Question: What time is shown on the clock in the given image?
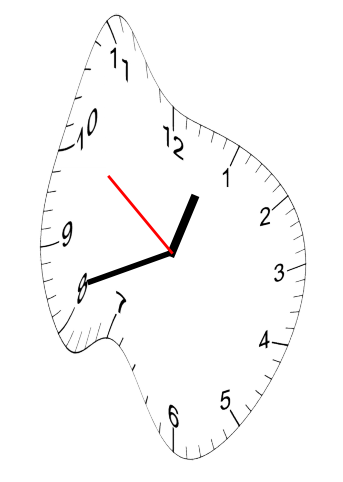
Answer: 12:41:51